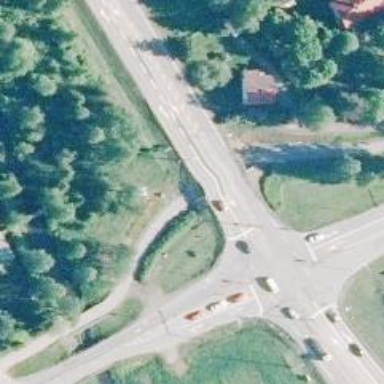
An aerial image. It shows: Cycleway.